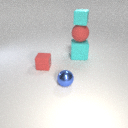
small blue metal sphere in front of large cyan rubber cube